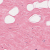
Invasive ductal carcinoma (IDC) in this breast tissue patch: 0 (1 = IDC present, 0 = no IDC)